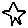
Label: star